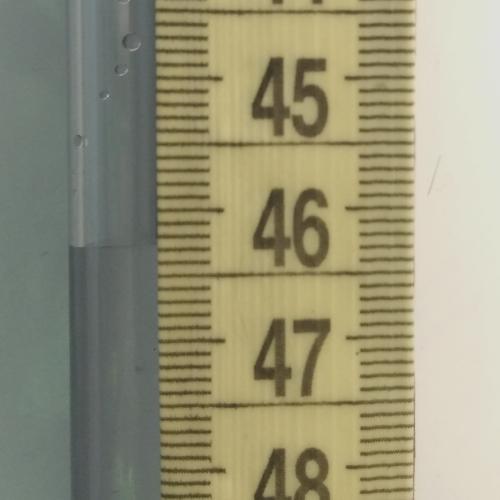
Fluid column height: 46.3 cm